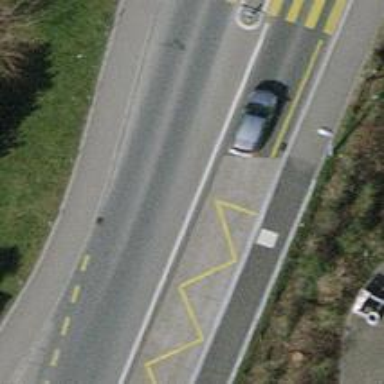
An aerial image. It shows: Bus stop with designated stop position for public transport.